Field crop: maize
Growth stage: 2
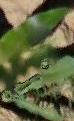
Species: maize